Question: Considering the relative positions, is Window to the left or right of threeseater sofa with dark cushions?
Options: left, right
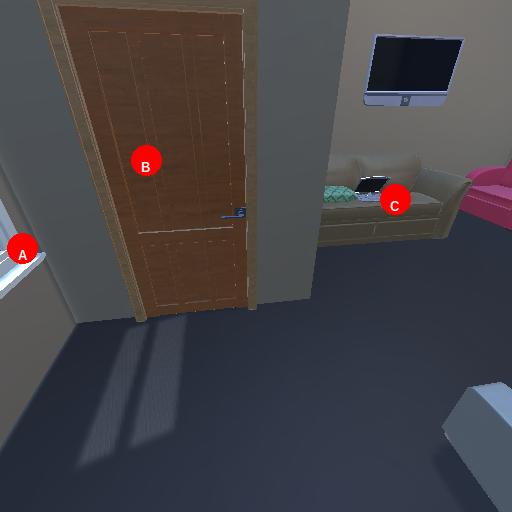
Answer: left